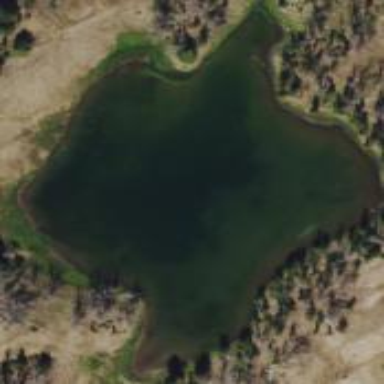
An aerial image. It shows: Beautiful lake surrounded by nature.